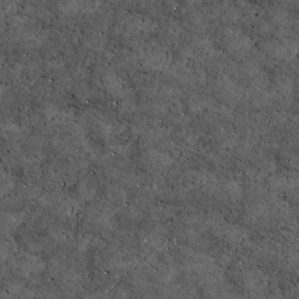
Label: non_frost